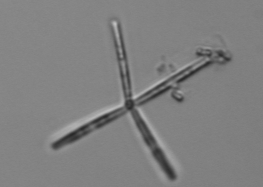
Label: Thalassionema